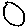
Label: moon